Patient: sex M, age 32
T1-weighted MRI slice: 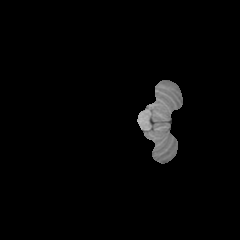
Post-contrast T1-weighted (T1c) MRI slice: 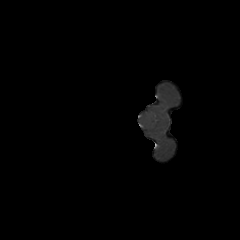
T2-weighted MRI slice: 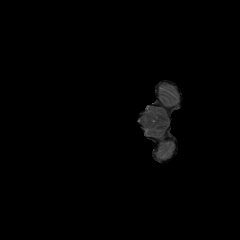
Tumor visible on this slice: no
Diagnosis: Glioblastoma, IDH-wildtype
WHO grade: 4